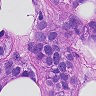
Metastatic tissue present: yes